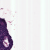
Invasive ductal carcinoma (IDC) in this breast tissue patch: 0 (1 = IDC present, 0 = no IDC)